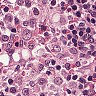
Metastatic tissue present: no